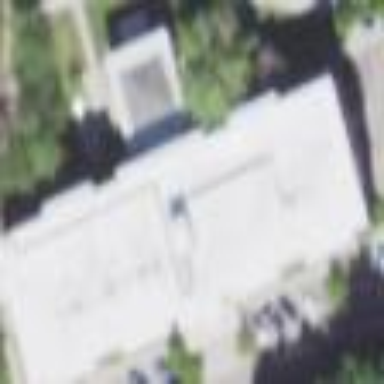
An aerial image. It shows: Nursing home building.